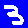
Digit: 3